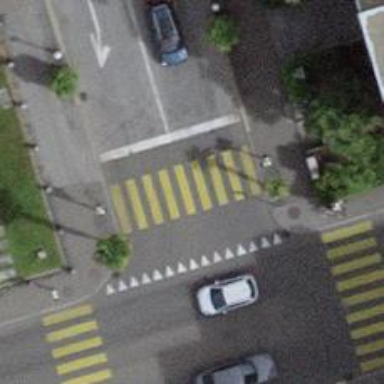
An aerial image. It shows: Road crossing with traffic signals.